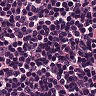
Metastatic tissue present: no